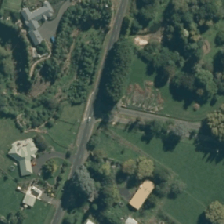
Land cover: indigenous_forest